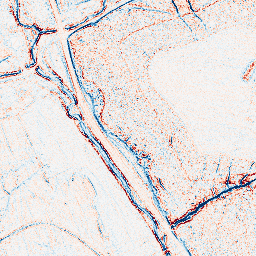
Category: edge_preserving
Decomposition family: bilateral
Decomposition parameters: d: 5
sigma_color: 150
sigma_space: 25
Upsampling method: quintic
Upsampling parameters: scale: 4
Upsampling scale: 4